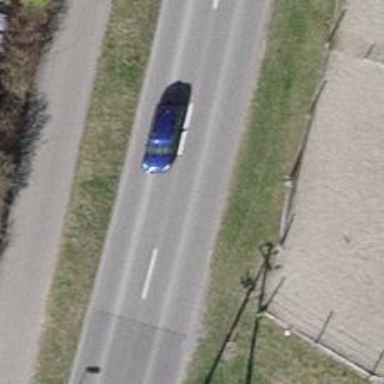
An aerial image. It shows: Secondary road with asphalt surface.